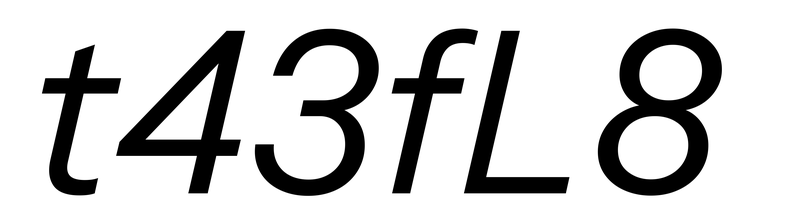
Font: InstrumentSans-Italic_Italic